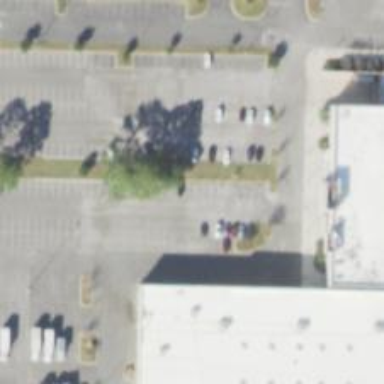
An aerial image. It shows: Parking space.